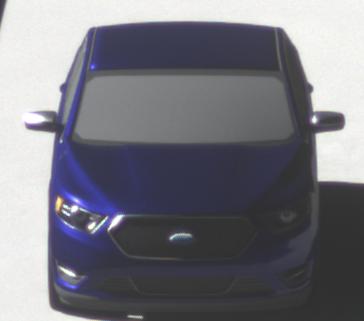
Make: Ford
Model: Taurus
Detailed model: SHO
Model produced from: 2012
Model produced until: 2019
Doors: 4
Color: blue
Road condition: dry road
Daytime: morning or afternoon
Contrast: high contrast